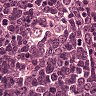
Metastatic tissue present: no